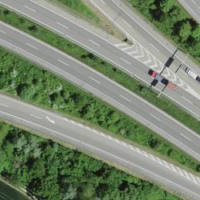
EUNIS habitat code: 57
Species observed at this site:
Fagus sylvatica